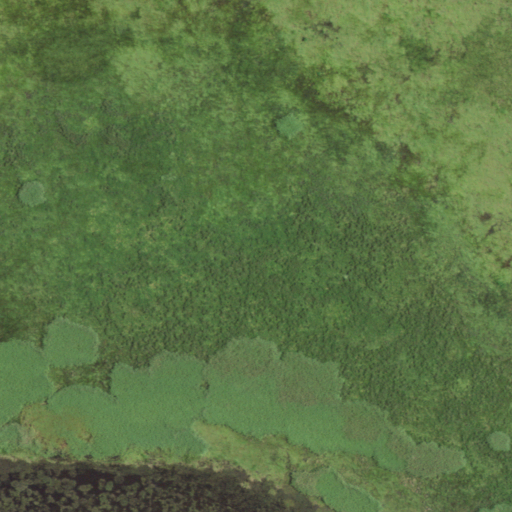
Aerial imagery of ridge(s) in Louisiana named Lost Ridge containing herbaceous wetlands and open water